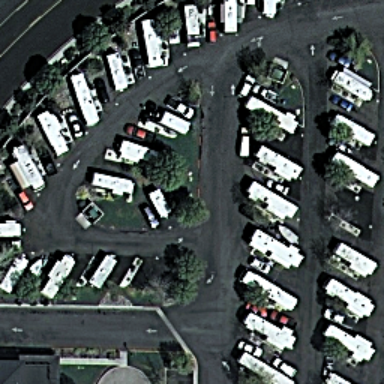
Many mobile homes arranged in lines in the mobile home park .